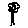
Label: flower